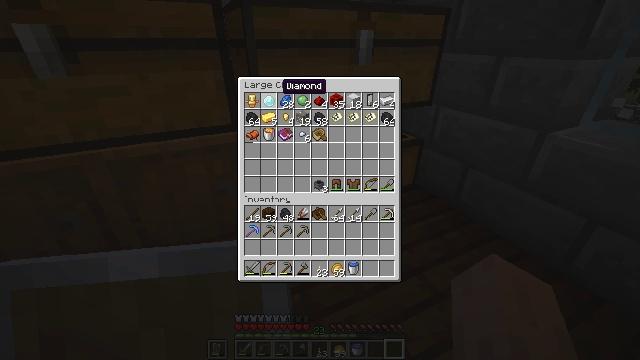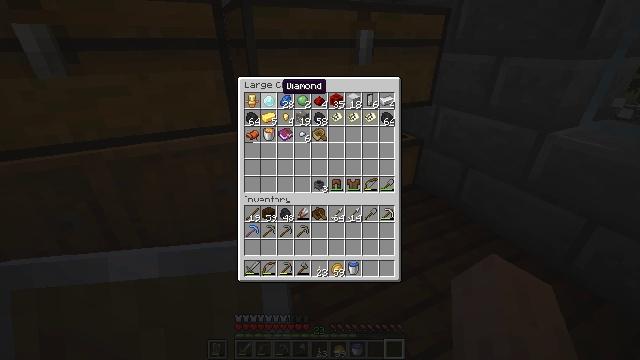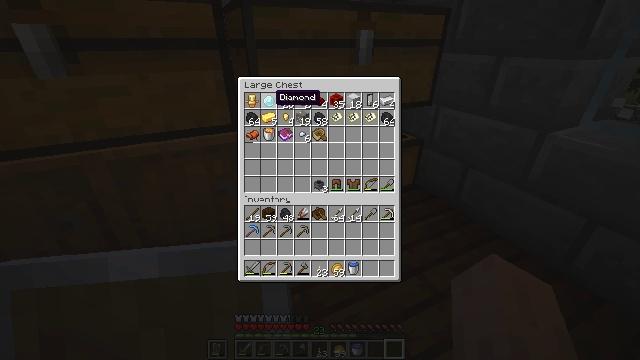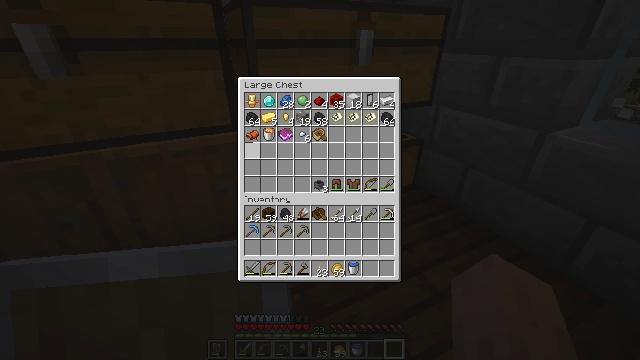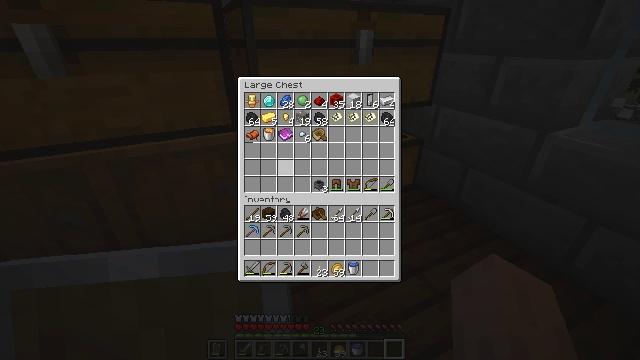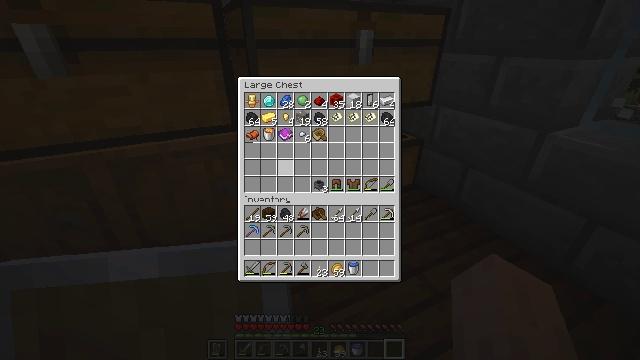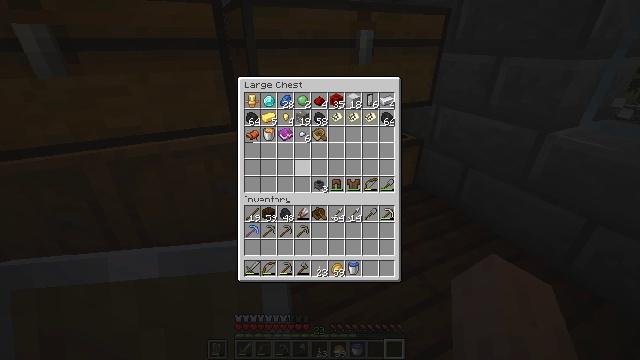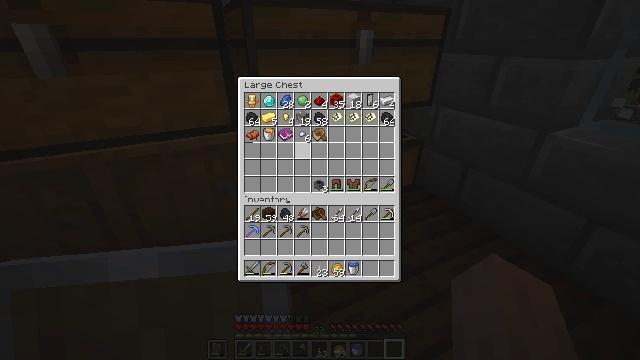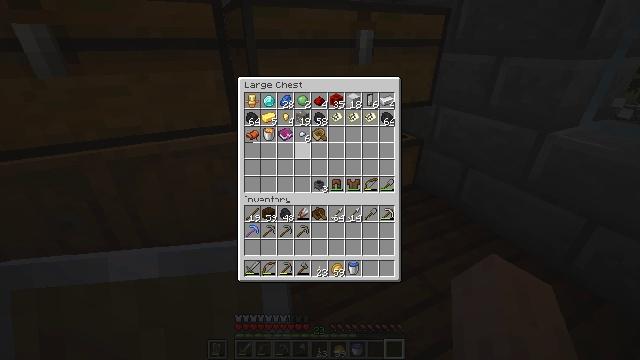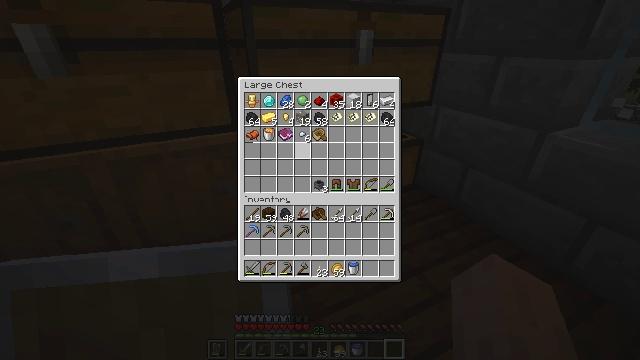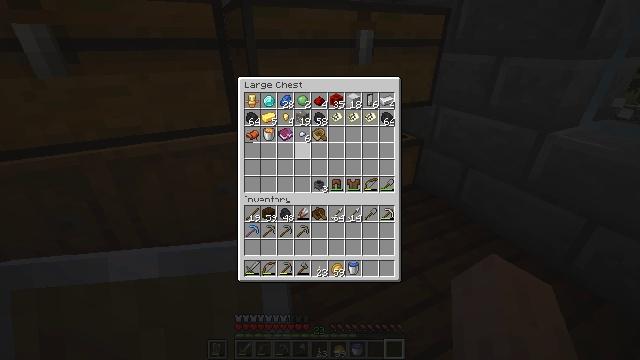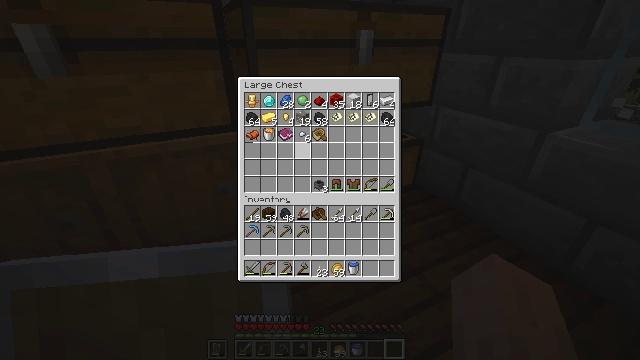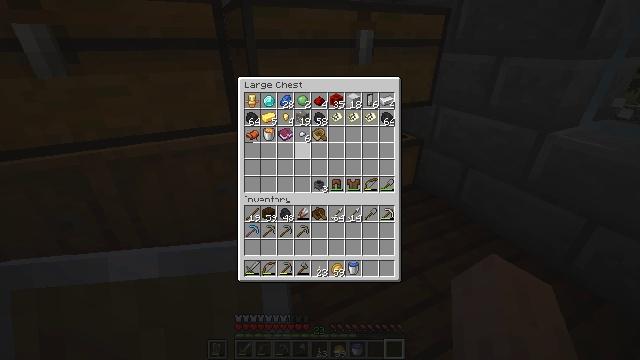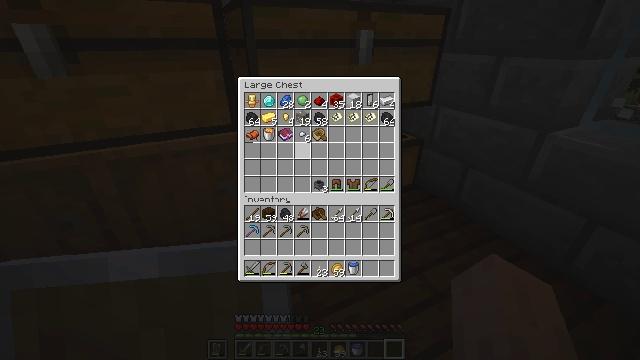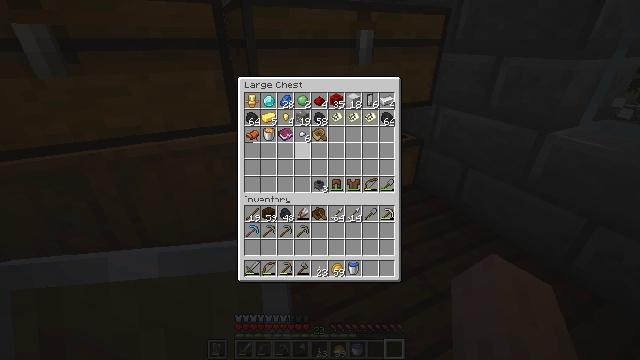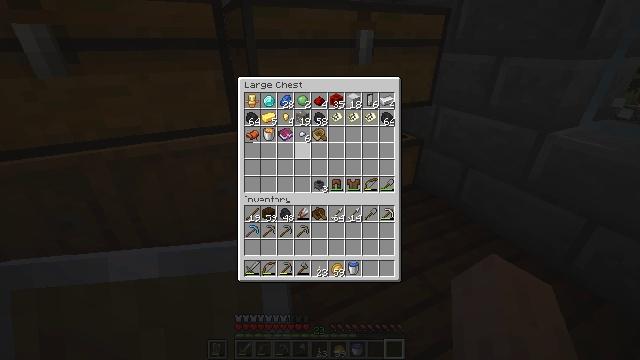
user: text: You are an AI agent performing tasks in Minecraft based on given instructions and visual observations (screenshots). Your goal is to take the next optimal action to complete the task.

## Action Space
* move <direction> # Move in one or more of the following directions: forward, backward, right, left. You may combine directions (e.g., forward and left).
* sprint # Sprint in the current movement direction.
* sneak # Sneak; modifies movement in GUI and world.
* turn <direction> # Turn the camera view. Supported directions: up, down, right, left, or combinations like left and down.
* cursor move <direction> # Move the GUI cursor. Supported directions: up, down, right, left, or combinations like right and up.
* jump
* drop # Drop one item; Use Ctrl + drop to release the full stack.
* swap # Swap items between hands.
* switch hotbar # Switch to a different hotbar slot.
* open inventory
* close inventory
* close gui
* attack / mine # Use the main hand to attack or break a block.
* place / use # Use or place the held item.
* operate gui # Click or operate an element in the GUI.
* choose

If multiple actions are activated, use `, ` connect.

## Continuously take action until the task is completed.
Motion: motion action
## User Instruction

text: Craft shears.
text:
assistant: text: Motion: no_op
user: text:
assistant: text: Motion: turn left and down
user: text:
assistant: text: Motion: turn left and down
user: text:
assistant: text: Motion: turn right and down
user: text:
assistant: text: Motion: turn right
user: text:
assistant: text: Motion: turn right and up
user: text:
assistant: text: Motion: turn right and up
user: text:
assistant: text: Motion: no_op
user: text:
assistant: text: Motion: no_op
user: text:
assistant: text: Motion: no_op
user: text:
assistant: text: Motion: no_op
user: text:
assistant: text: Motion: no_op
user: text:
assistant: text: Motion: no_op
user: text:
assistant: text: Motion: no_op
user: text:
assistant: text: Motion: no_op
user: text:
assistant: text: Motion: no_op
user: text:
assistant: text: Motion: no_op
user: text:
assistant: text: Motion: no_op
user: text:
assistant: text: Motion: no_op
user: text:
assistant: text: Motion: no_op
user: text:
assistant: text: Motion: turn left and down
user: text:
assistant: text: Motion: turn down
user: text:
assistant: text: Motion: turn right and down
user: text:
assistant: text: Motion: turn right
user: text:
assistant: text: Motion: turn right
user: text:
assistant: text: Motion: turn right
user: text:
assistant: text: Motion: turn right
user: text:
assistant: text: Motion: no_op
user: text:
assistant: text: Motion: no_op
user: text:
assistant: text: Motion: no_op